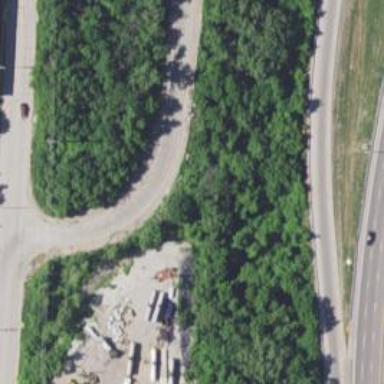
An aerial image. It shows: Secondary link road.